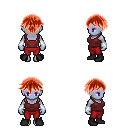
a pixel art fantasy rpg character, female body template, dark elf, purple skin, maroon pirate shirt, red pants, red short bangs hairstyle, white cloth bracers, black shoes, four views (front, back, left, right), 2x2 character sprite sheet, small pixel art, hard edges, no anti-aliasing